Field crop: maize
Growth stage: 2
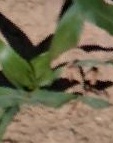
Species: maize